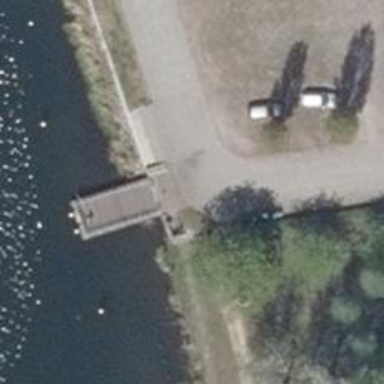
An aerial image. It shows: Pier located along footway.